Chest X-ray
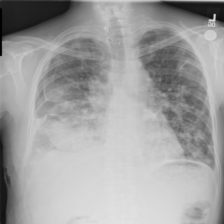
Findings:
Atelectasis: negative
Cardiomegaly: negative
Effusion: negative
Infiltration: negative
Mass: negative
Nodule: negative
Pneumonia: negative
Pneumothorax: positive
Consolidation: positive
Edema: negative
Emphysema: negative
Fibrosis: negative
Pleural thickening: negative
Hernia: negative